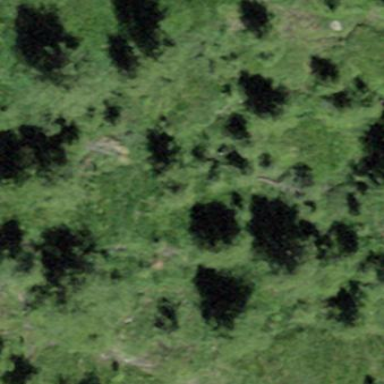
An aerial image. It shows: Forest area predominantly covered with needle-leaved trees.